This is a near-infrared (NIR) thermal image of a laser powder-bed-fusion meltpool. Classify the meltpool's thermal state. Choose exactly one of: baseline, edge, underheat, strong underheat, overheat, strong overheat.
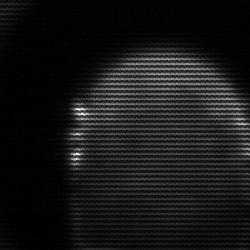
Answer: edge